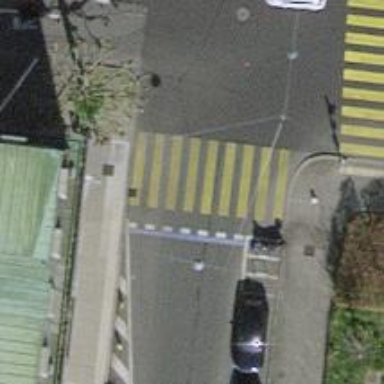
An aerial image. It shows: Crossing with traffic signals. It is zebra crossing.